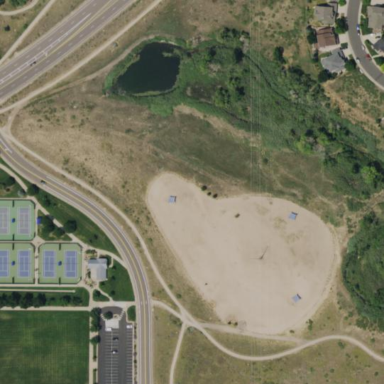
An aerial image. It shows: Dog park enclosed by fence.